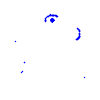
Particle: pion